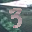
Label: 3